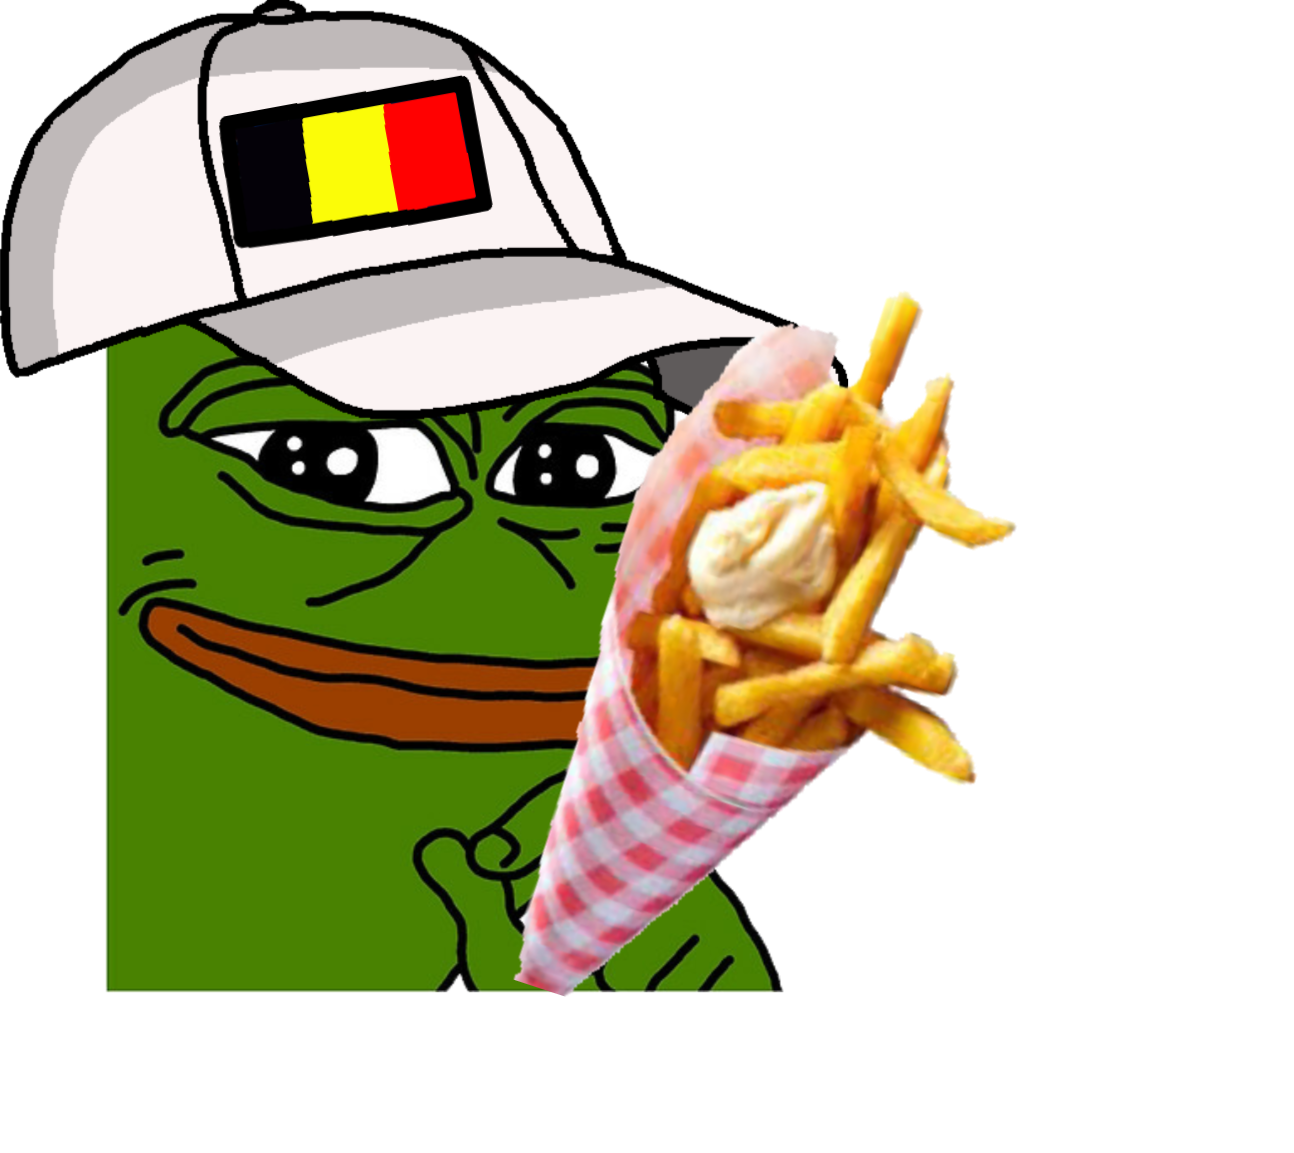
Label: 5_Pepe